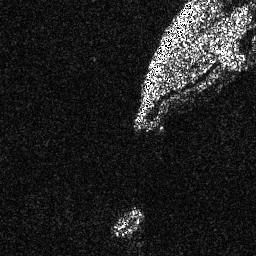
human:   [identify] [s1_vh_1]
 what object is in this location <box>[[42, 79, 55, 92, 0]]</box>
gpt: <ref>1 medium ship at the bottom</ref>